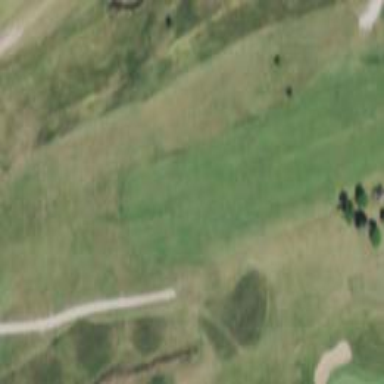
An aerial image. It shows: Rough area in golf course.